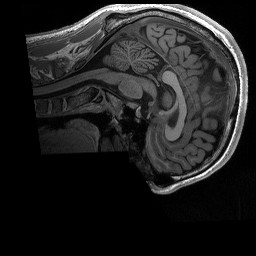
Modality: T1w
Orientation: sagittal
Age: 25
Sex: male
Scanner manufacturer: siemens
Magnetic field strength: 3 T
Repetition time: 2.3 s
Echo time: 0.00298 s